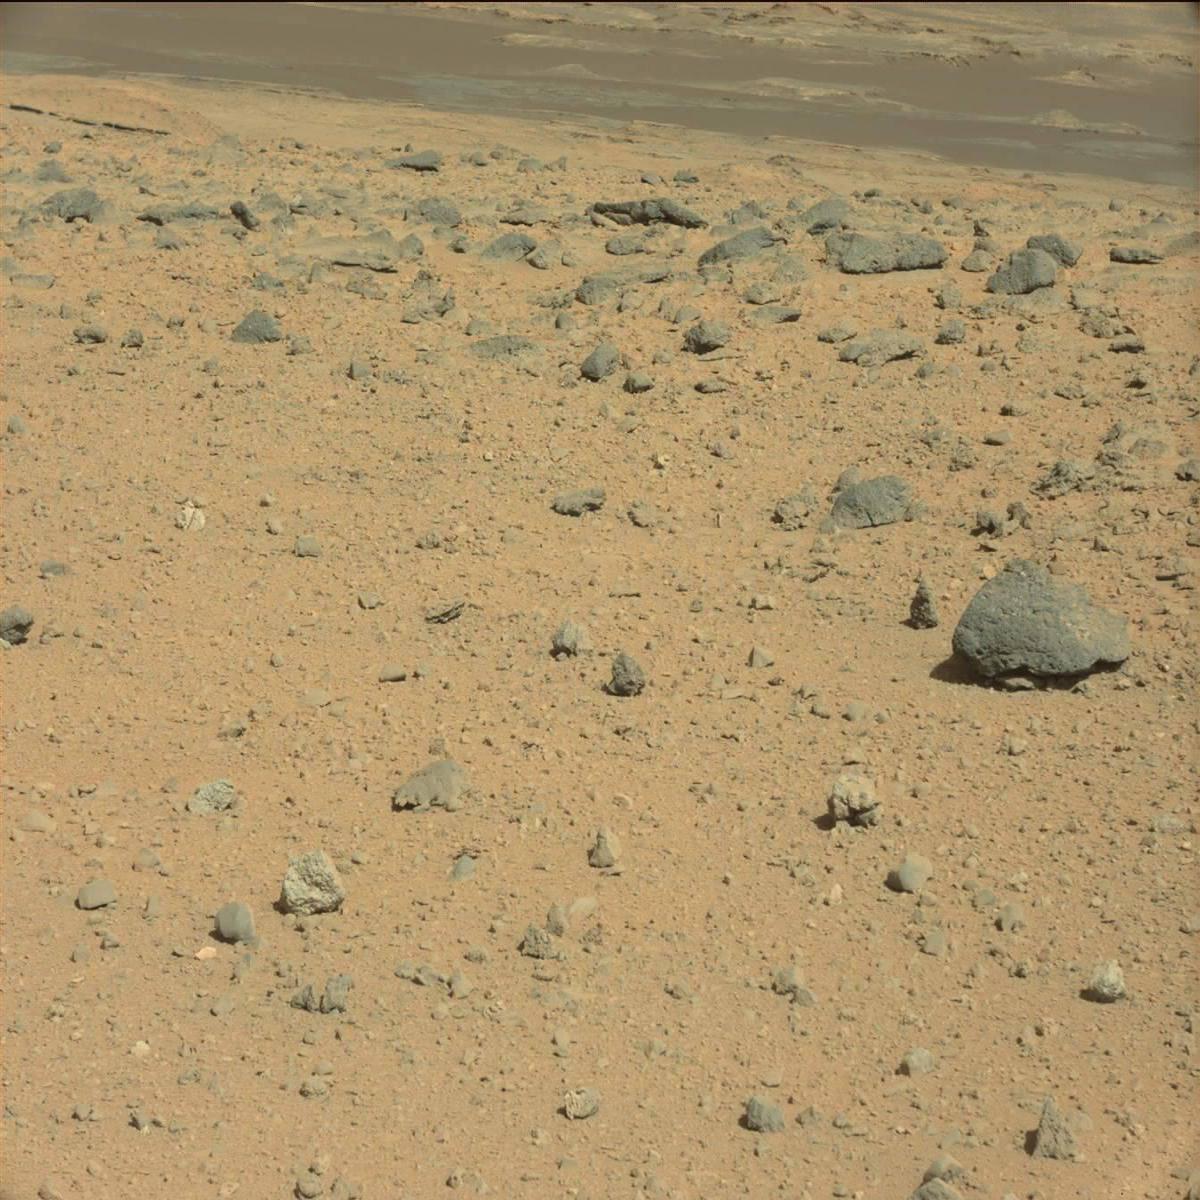
Terrain classes present: Bedrock, Ridge, Rock, Sand / Soil